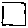
Label: square